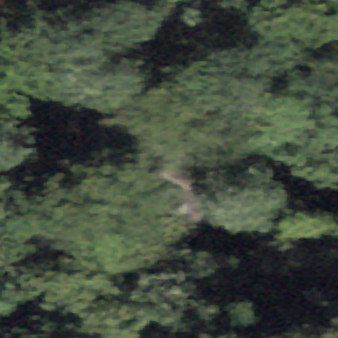
Label: other